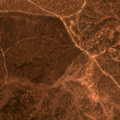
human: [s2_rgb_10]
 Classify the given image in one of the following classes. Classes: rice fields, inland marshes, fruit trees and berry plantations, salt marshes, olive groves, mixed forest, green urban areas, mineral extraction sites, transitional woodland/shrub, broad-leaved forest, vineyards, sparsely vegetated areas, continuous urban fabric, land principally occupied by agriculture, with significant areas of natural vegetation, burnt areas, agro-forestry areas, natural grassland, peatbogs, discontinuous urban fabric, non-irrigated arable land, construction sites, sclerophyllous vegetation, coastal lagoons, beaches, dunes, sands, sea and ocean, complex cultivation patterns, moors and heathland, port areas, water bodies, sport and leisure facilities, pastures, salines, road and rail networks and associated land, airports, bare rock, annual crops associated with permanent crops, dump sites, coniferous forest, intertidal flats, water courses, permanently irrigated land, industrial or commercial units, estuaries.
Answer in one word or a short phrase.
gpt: agro-forestry areas